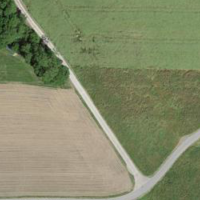
EUNIS habitat code: 52
Species observed at this site:
Prunus padus